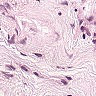
Metastatic tissue present: no